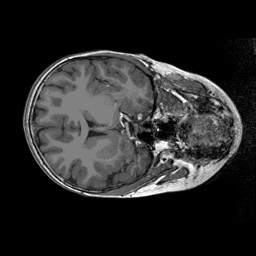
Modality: T1w
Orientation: axial
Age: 8
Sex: male
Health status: ill